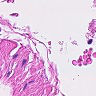
Metastatic tissue present: no